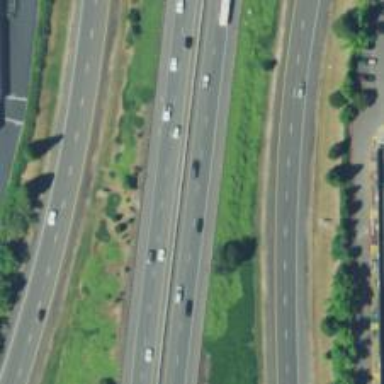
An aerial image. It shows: Motorway with embankment on the right side.